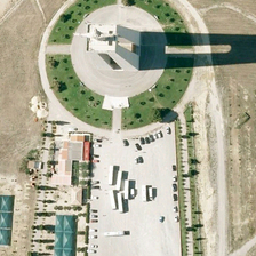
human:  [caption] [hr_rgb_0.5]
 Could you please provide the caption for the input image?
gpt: The streets are lined with buildings and trucks.

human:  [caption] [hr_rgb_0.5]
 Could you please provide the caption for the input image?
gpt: Above the picture is a green round lawn.

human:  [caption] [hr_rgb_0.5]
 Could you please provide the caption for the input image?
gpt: Above the photo is a green round lawn.

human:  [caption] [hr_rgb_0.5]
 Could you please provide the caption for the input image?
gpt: There are buildings and trucks on both sides of the road.

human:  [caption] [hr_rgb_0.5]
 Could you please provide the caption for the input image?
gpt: There are buildings and trucks on both sides of the road.